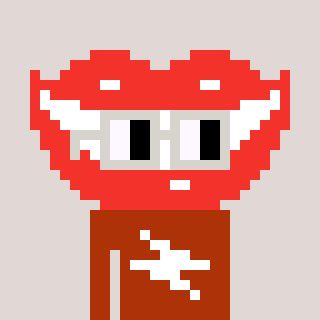
a pixel art character with square light gray glasses, a smile-shaped head and a hotbrown-colored body on a warm background